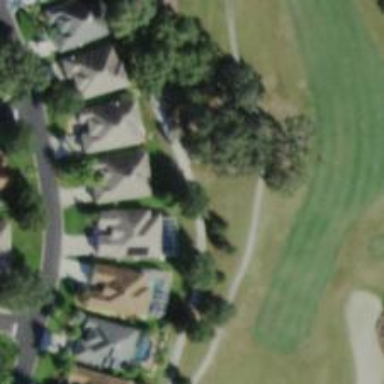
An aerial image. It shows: Path for golf carts.